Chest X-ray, PA view. Patient: 59 years old, sex F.
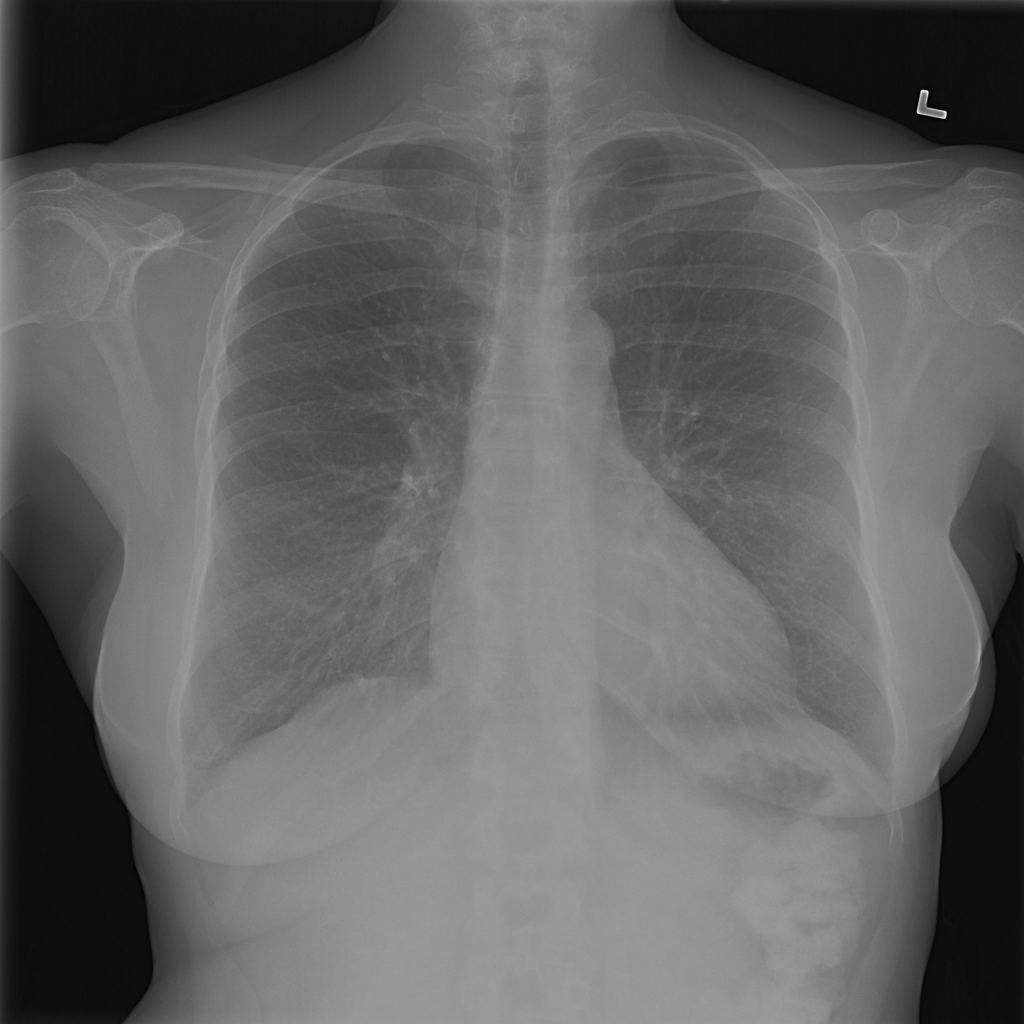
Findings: No Finding